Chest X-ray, PA view. Patient: 24 years old, sex M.
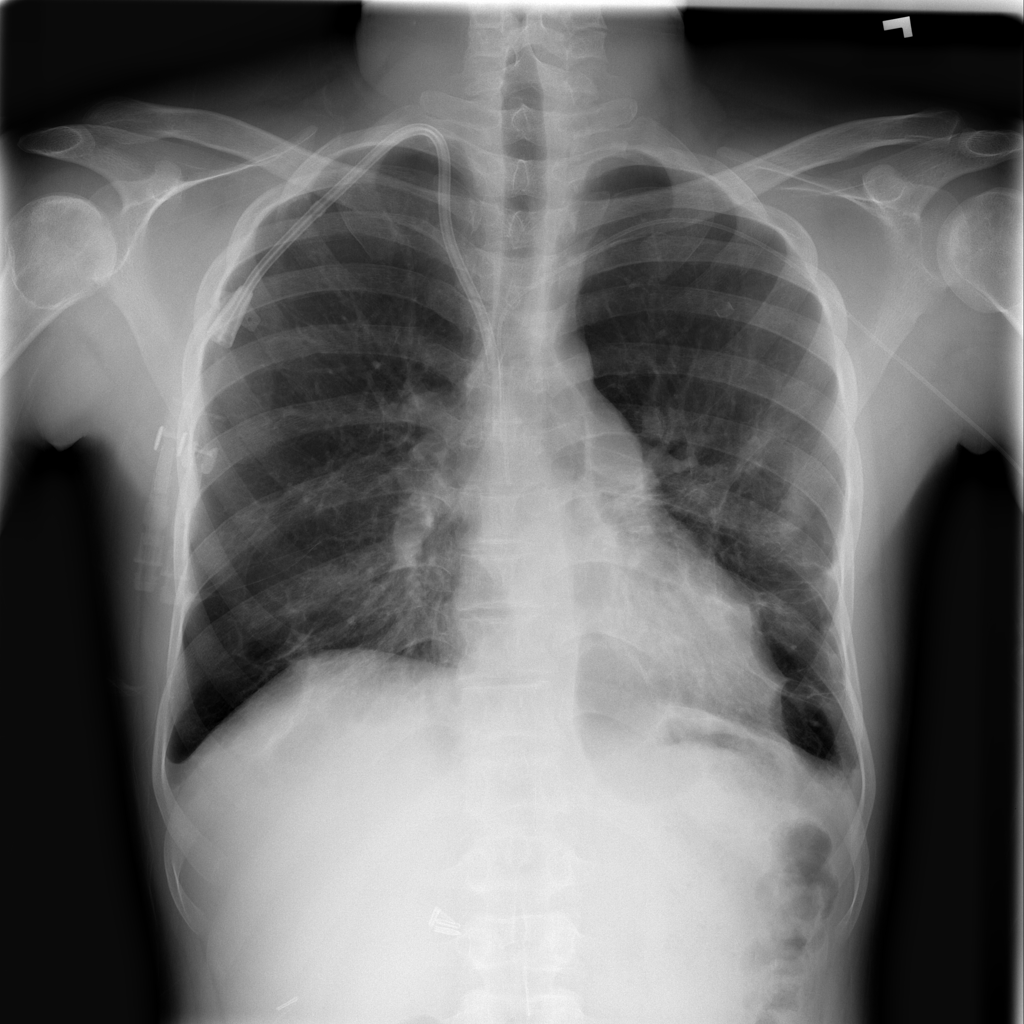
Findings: No Finding